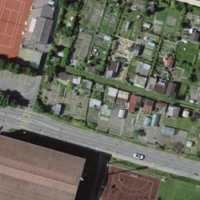
EUNIS habitat code: 53
Species observed at this site:
Viola tricolor